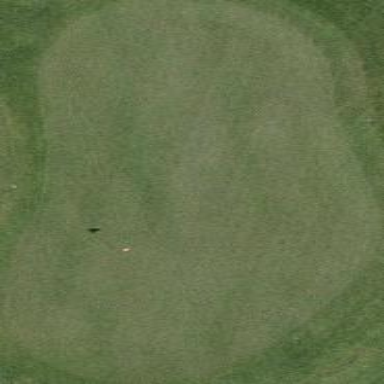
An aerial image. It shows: Golf green.